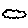
Label: cloud